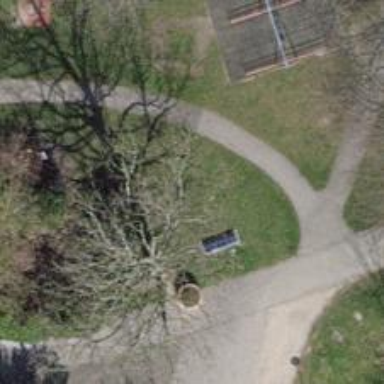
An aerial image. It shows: Bench for seating.